Question: I currently have an android application available on the Google Play store. Under Current/Total installs, the "current" installs is than the "total" number of installs. How exactly did this happen? Does this mean that people are sharing the application / getting it without paying? Or is this normal somehow?

I understand that current installs means the total number of people who still have the application, minus any uninstalls, whereas the total amount is every install with uninstalls. So how exactly can by current be higher than my total?
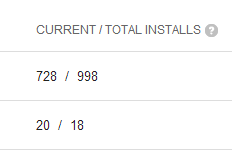
Answer: Current installs is the number of where your app is installed.
Total installs is the number of .
That means that some users installed your app on more than one device.
---
If you hover over the question mark in Google Play, it is explained in the tool tip: